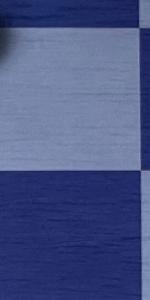
Label: Empty